Question: This is not the first time that I would have needed that... In the example bellow I would love to have all set*Listeners listed so I wouldn't have to scroll trough all the houndreds of methods to find the listener setter I need.

Is there a way to do that, or any alternative that lets me search trough the content assist results more effectively? (Allowing a wildcard character would be a really good start)
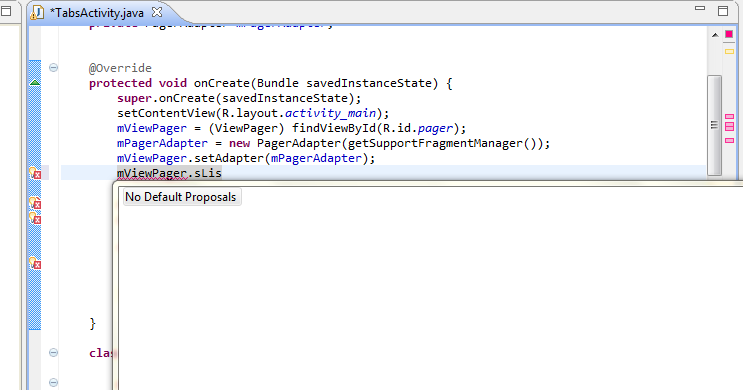
Answer: The <URL> which seems to be what you are looking for. In your example, it will find when completing on . You don't even have to type in a wildcard.
Keep in mind that subwords completion is not activated by default. Go to and activate the .